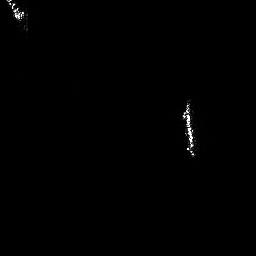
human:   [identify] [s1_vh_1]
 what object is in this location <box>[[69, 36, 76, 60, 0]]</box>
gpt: <ref>1 medium ship at the right</ref>